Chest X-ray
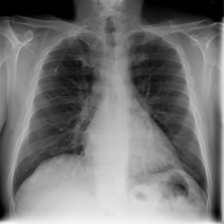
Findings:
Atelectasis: negative
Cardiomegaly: positive
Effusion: positive
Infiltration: negative
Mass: negative
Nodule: negative
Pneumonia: negative
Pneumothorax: negative
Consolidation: negative
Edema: negative
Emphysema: negative
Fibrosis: negative
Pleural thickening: negative
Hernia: negative